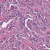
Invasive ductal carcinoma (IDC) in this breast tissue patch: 1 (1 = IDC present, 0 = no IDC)